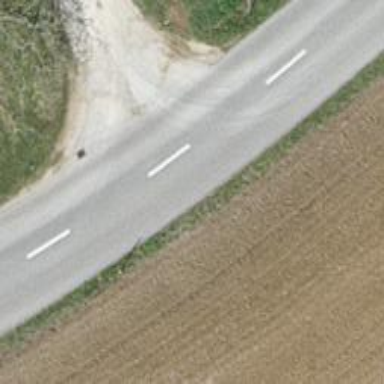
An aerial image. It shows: Unclassified road with asphalt surface.